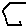
Label: hexagon